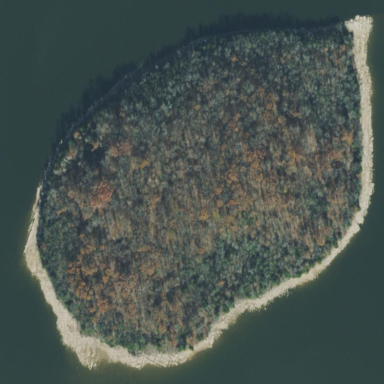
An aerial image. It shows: Island covered with woodland.